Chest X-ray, AP view. Patient: 63 years old, sex M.
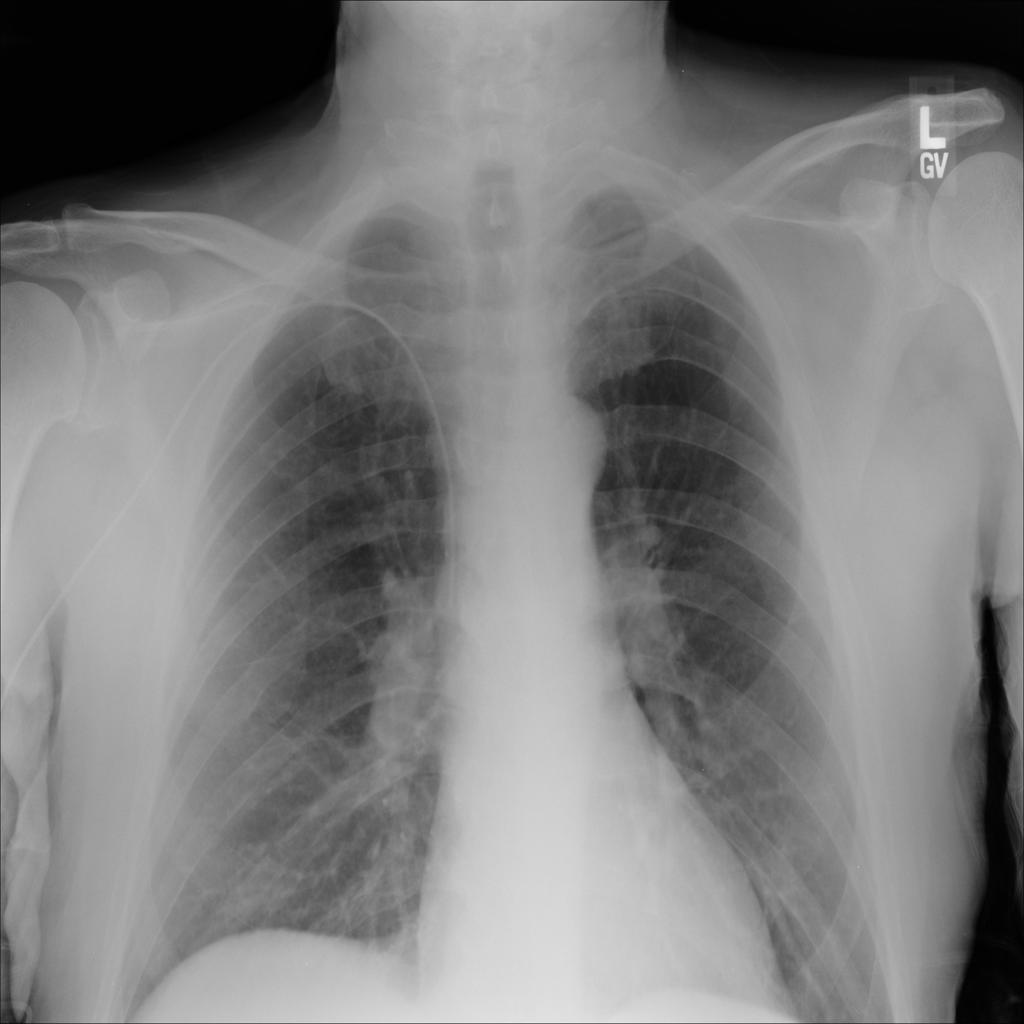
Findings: No Finding